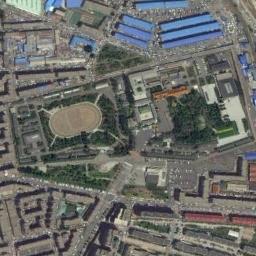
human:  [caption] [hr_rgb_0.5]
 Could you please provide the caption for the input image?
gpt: There are many red palaces here .

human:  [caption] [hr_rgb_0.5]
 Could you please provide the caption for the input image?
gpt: The palace with a park is surrounded by lots of other buildings .

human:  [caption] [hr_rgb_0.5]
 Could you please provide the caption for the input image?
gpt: The palace is surrounded by buildings and trees .

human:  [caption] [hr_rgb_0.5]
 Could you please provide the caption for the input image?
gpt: Many trees of different sizes are beside the palace .

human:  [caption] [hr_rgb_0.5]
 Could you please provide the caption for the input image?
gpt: There are some blue buildings and green trees beside the palace .